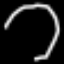
Label: octagon